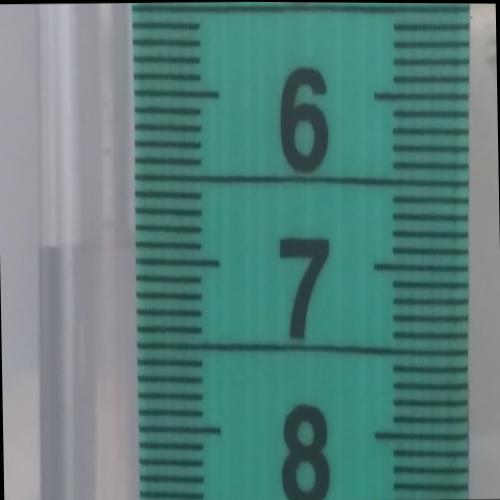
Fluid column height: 6.9 cm